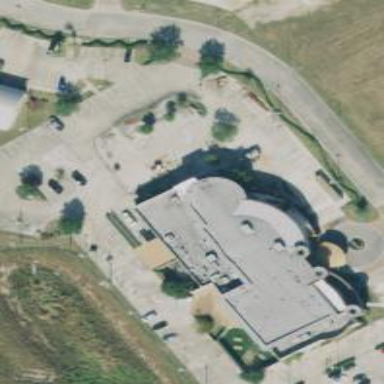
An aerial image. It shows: Healthcare facility identified as hospital.